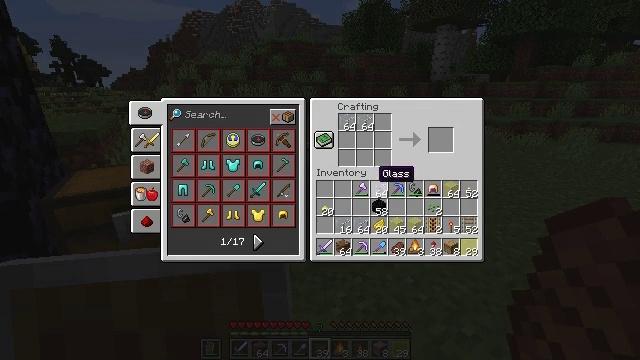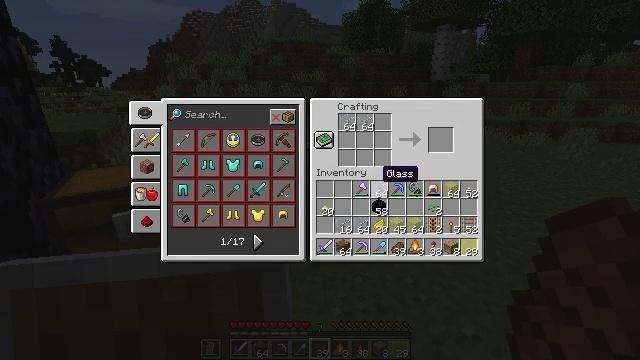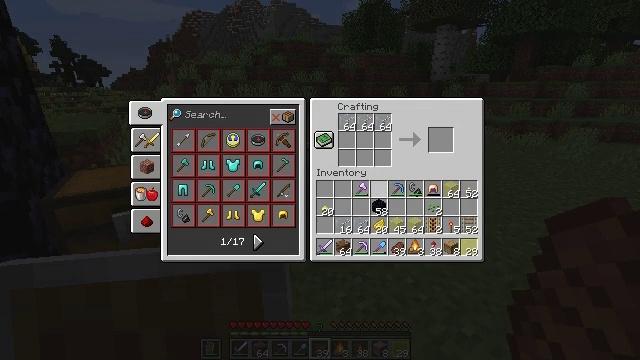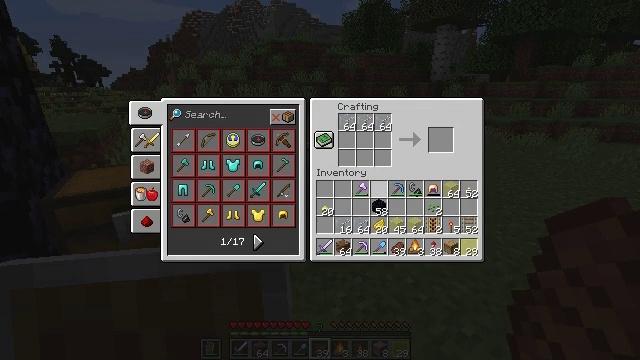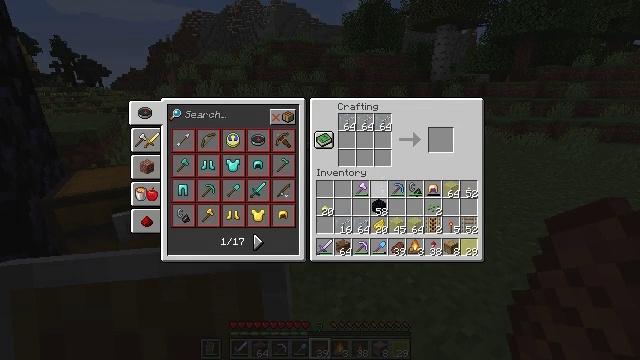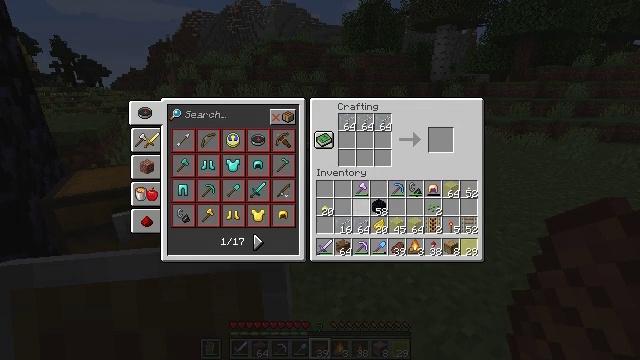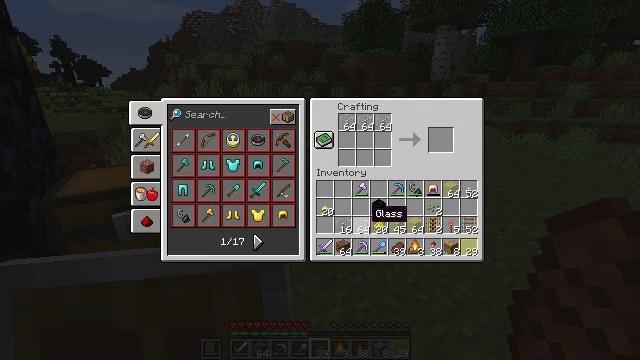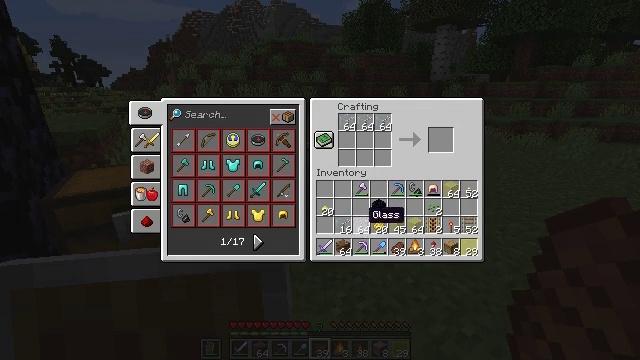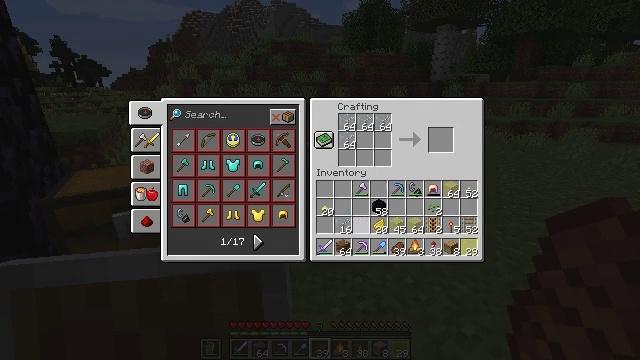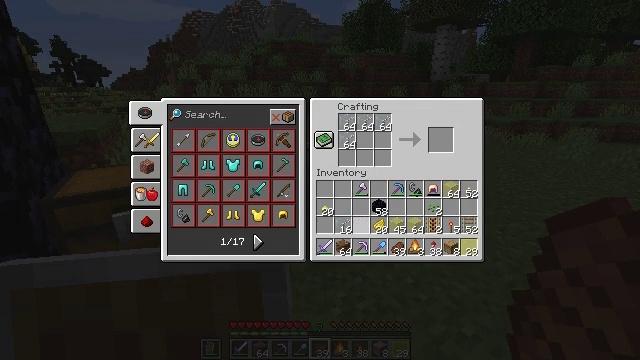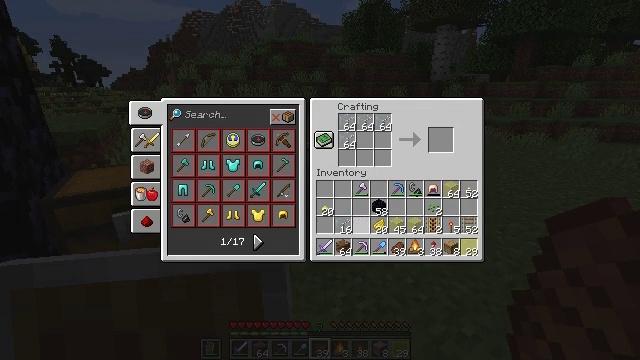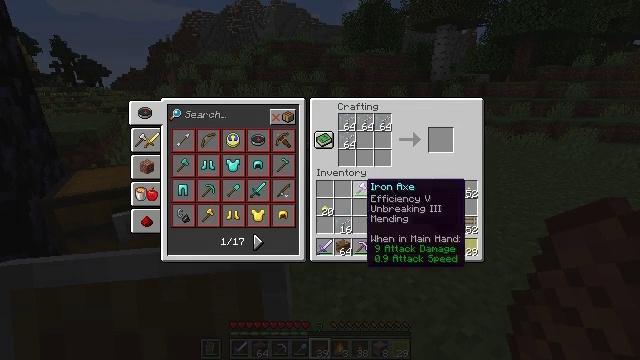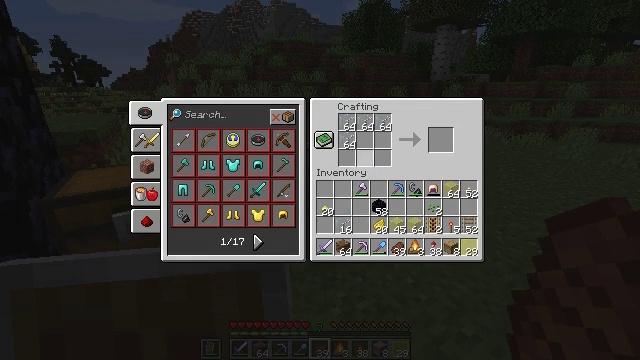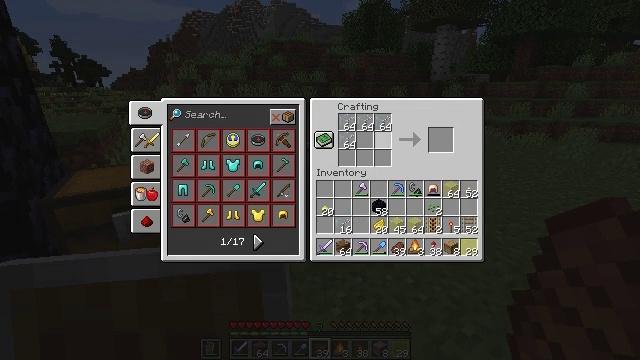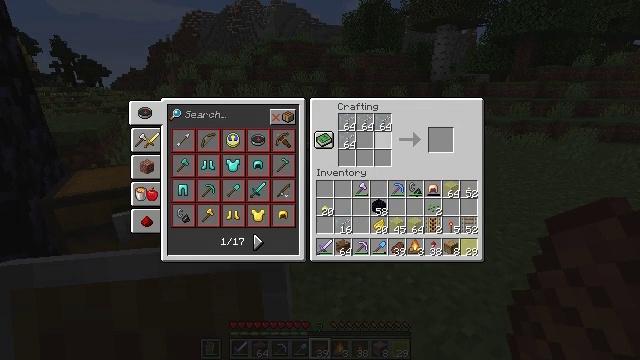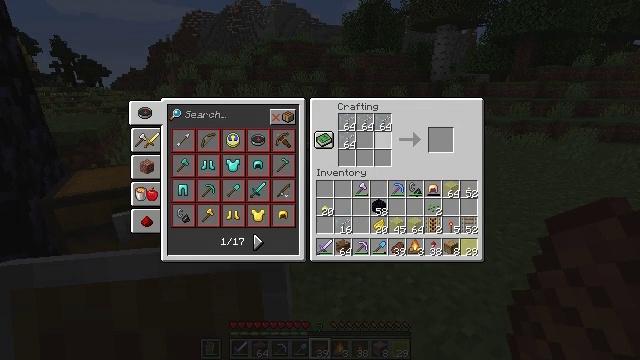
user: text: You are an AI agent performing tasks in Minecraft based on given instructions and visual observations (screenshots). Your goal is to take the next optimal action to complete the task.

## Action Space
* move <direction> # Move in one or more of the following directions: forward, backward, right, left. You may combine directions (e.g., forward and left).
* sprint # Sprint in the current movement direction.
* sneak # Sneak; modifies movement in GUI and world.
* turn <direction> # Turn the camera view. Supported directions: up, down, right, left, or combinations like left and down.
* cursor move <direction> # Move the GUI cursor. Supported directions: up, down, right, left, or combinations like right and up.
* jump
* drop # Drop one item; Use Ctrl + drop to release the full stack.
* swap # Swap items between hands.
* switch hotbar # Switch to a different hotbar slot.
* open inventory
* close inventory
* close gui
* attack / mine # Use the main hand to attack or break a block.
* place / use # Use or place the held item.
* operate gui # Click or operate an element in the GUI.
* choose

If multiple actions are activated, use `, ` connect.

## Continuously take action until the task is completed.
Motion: motion action
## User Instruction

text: Get yellow stained glass by using yellow dye and glass blocks.
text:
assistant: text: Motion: sneak
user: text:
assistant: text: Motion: sneak, choose
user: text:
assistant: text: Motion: sneak, choose
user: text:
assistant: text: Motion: sneak, choose
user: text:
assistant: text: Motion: sneak, cursor move left and down
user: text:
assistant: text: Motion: sneak, cursor move down
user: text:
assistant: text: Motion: sneak
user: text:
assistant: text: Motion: sneak, choose
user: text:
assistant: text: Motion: sneak, choose
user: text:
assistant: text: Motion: sneak, choose
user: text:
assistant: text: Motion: sneak, cursor move up
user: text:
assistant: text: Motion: sneak, cursor move right and up
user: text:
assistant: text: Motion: cursor move right and up
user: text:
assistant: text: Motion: no_op
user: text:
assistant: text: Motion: no_op
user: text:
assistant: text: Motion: no_op
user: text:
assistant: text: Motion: no_op
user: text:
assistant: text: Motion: no_op
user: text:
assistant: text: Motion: choose
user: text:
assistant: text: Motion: choose
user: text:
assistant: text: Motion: cursor move down
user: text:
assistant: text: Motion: no_op
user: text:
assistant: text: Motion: no_op
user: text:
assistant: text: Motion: operate gui
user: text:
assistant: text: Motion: operate gui
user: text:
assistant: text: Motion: no_op
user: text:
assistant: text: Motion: no_op
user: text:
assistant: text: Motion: no_op
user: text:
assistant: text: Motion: no_op
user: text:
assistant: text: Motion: no_op